Question: Count the number of objects in the diagram.
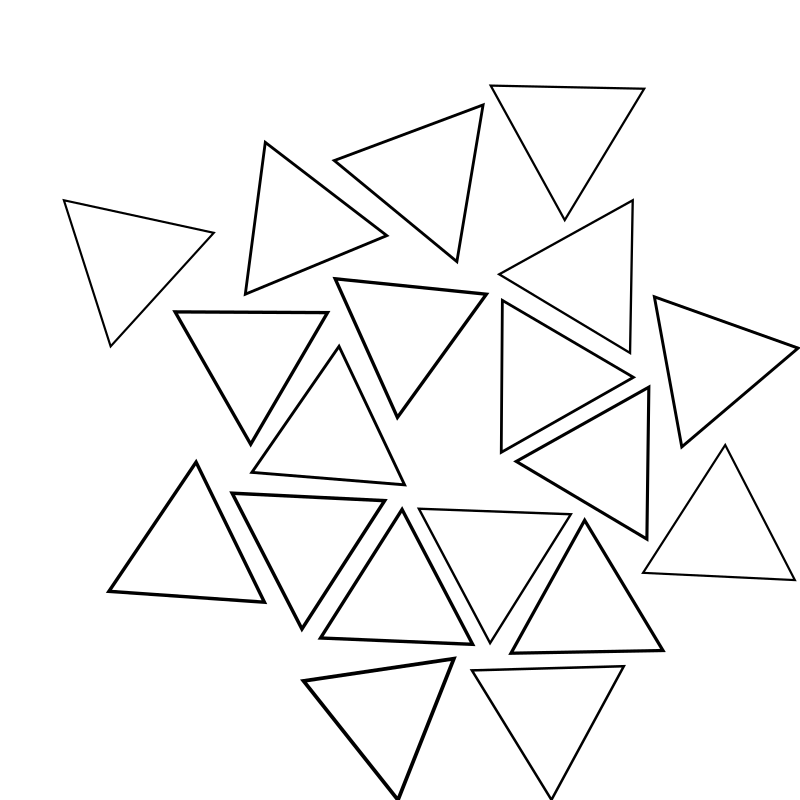
Answer: 19